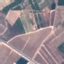
Land use / land cover: PermanentCrop